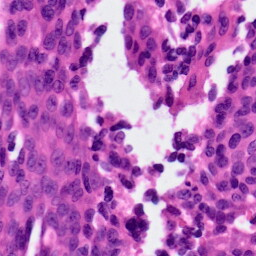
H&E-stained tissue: Ovarian